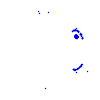
Particle: pion